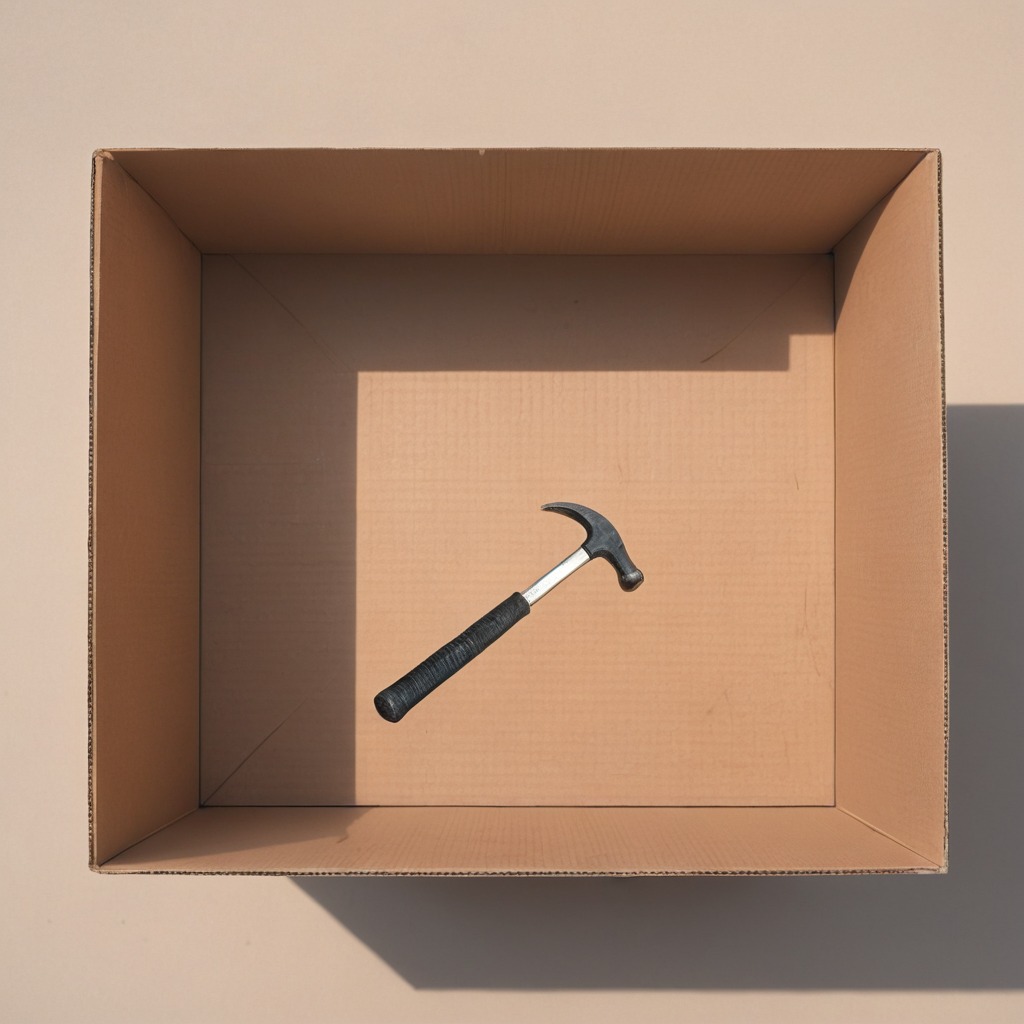
A hammer is lying on a clean dry cardboard box surface in an outdoor workshop during daytime bright natural light soft shadows slightly creased but